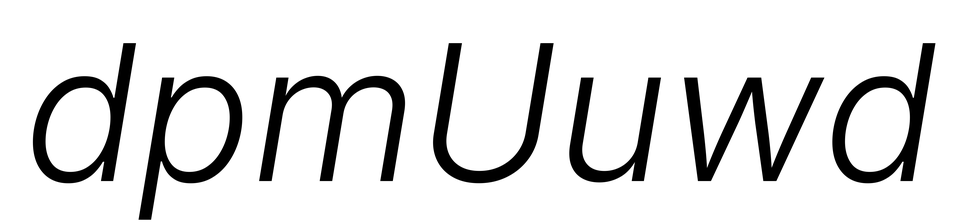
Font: Inter-Italic_Light_Italic